Question: I am writing a card game in Objective-C, which I am relatively new to (I don't have very much programming experience at all). I have a class that many objects need access to. In the game, there can of course only be one visible state, that means that it would not make sense to have several instances of the class.
Is this a situation where the class should be a singleton class? I have done some research and many websites say that when only one instance of a class should exist, it can be a singleton class. However, I have also read that the singleton pattern often is misused and should be avoided. Should this visible state class be a singleton or should it be a regular one?
The card game is currently written in C++. I asked the question in advance becasue I plan to rewrite it in Objective-C and wanted to structure the classes better than last time.
'''
// VisibleState.h
struct PublicPlayerInfo
{
unsigned short m_unNumberOfHandCards = 0;
unsigned short m_unNumberOfVisibleCards = 0;
unsigned short m_unNumberOfHiddenCards = 0;
Card m_acVisibleCards[3];
Cardstack* m_pcPlayerHand = 0;
bool m_bHasWon = false;
std::string m_strName = "";
};
struct PublicTableInfo
{
unsigned short m_unNumberOfTableCards = 0;
unsigned short m_unNumberOfDrawCards = 0;
unsigned short m_unNumberOfShitCards = 0;
Card m_cTopCard;
};
struct VisibleState
{
std::vector<PublicPlayerInfo> m_vecPublicPlayerInfo;
PublicTableInfo m_sPublicTableInfo;
unsigned short m_unCurrentPlayerNumber = 0;
};
// Player.h (only relevant code)
class Player
{
private:
Cardstack m_cHand;
Cardstack m_cVisible;
Cardstack m_cHidden;
const std::string m_strName;
const Difficulty m_eDifficulty;
const unsigned short m_unPlayerNumber;
static FrontEnd* s_pcGUI;
static AI* s_pcAI;
static VisibleState* s_psVisibleState;
}; // Irrelevant code exlcuded
// Player.cpp
// I only took the simplest example function, if I would post all code, over five hundered lines would be used
Card Player::LayHandCard(const Card& rcCurrentTableCard, noc& runNumberOfCards)
{
Card cLaidHandCard;
noc unNumberOfCards;
switch (m_eDifficulty)
{
case PERSON:
cLaidHandCard = m_cHand.Take(s_pcGUI->LayHandCard(m_cHand, rcCurrentTableCard, unNumberOfCards));
break;
case LEVEL1:
cLaidHandCard = m_cHand.Take(s_pcAI->Lv1_LayHandCard(m_cHand, rcCurrentTableCard, unNumberOfCards));
break;
case LEVEL2:
cLaidHandCard = m_cHand.Take(s_pcAI->Lv2_LayHandCard(m_cHand, rcCurrentTableCard, unNumberOfCards));
break;
case LEVEL3:
cLaidHandCard = m_cHand.Take(s_pcAI->Lv3_LayHandCard(m_cHand, rcCurrentTableCard, unNumberOfCards));
break;
case LEVEL4:
cLaidHandCard = m_cHand.Take(s_pcAI->Lv4_LayHandCard(m_cHand, rcCurrentTableCard, unNumberOfCards));
break;
case LEVEL5:
cLaidHandCard = m_cHand.Take(s_pcAI->Lv5_LayHandCard(m_cHand, rcCurrentTableCard, unNumberOfCards));
break;
}
noc unNumberOfCardsLeft = unNumberOfCards;
noc unNumberOfCardsLaid = 0;
if (unNumberOfCardsLeft == 0) // 0 means lay all, so a silly amount of checks must be done
unNumberOfCardsLeft = 30000;
else
unNumberOfCardsLeft--; // If 1 or more, it means that a special amount of cards will be taken, but one is already taken above
unNumberOfCardsLaid++;
for (noc unCurrentIndex = 0; unCurrentIndex < m_cHand.CountCards() && unNumberOfCardsLeft > 0; unCurrentIndex++)
{
if (m_cHand.Read(unCurrentIndex) == cLaidHandCard)
{
m_cHand.Take(unCurrentIndex);
unNumberOfCardsLeft--;
unNumberOfCardsLaid++;
}
}
s_psVisibleState->m_vecPublicPlayerInfo[m_unPlayerNumber].m_unNumberOfHandCards -= unNumberOfCardsLaid;
runNumberOfCards = unNumberOfCardsLaid;
return cLaidHandCard;
}
'''
If it helps, here is a picture of the class structure:

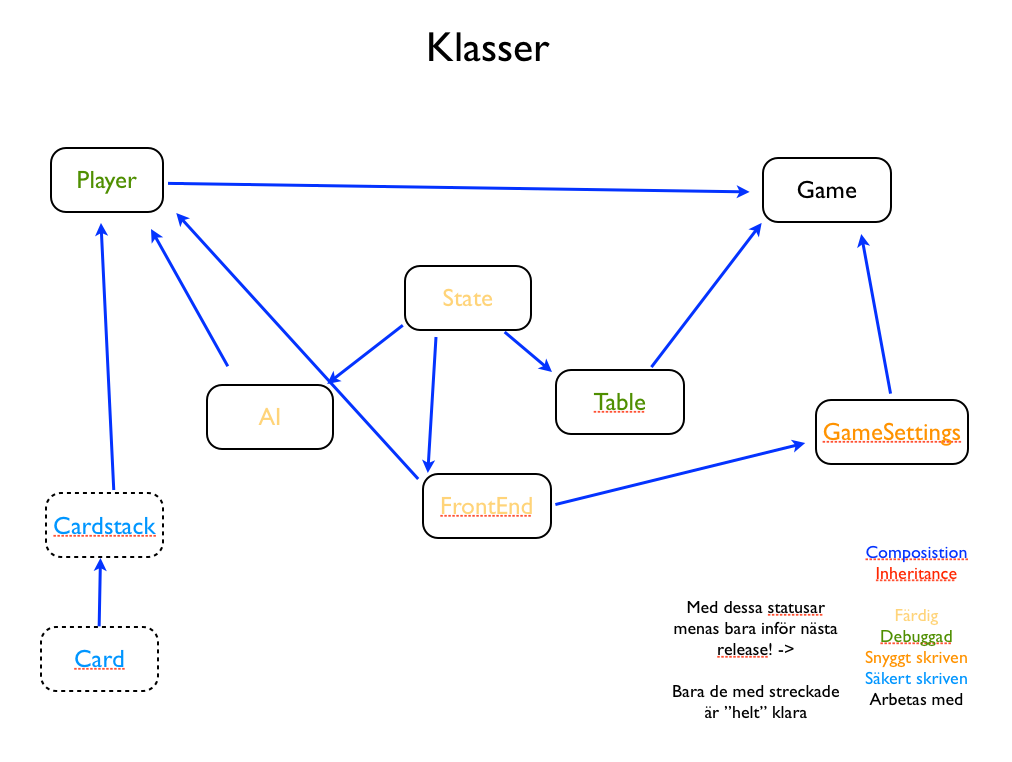
Answer: > I have a VisibleState class that many objects need access to...I have also read that the singleton pattern often is misused
You're abusing the pattern if your motivation is: "I need to access this object from lots of different places, and it'll be so easy if I just make it a singleton because then I can just use the global accessor to get the object from anywhere." Since you're new to programming it may not be immediately obvious that's bad. Here are two problems that kind of thinking creates:
1. You're locking yourself into an assumption about how this class can be used, and that may not be valid at some point down the road. You may only need one instance of VisibleState now, but maybe you'll need two or more when you add a multiplayer feature to your game in a month or two. Maybe you'll want to save snapshots at different points in the game, and it'd be handy to do that by simply making copies of the current visible state. Don't confuse "I only need one" with "there must never ever be more than one."
2. When you have easy access to a single object from anywhere in the program, any part of the program can change that object. This is often a problem with global variables, and using a singleton because its easy to access from anywhere means that the singleton object is essentially the same as a global variable. Bugs caused by one part of the program changing the object when another part doesn't expect it to change can be hard to reproduce, hard to find, and hard to fix.
Plenty of people use and abuse singletons and will tell you that all the criticism is overblown, that things will work out fine, etc. There's some truth to that -- you can write a perfectly useable program using singletons, and possibly save yourself some time. You might not care about future flexibility, and you might be willing to commit to never having more than one instance of 'VisibleState'. Just remember that using a singleton for it's global access is a shortcut, and like other shortcuts it can work out well or it can bite you. You say that you "structure the classes better than last time," so it sounds like you'd be better off thinking about how your objects relate to each other than just throwing in the towel and taking the easy approach.